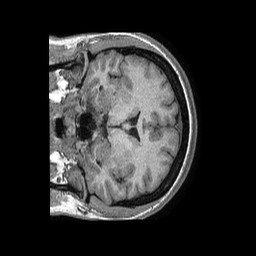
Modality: T1w
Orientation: coronal
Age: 37
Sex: female
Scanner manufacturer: philips
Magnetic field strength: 1.5 T
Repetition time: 0.007462 s
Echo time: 0.003397 s